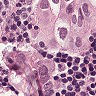
Metastatic tissue present: yes